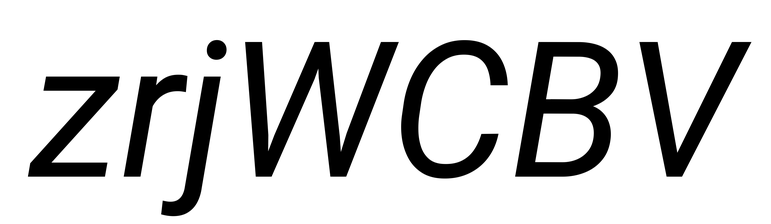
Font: Roboto-Italic_Italic